Interaction volume radius: 5 \u00c5
Interaction volume height: 40 \u00c5
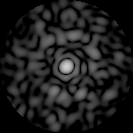
Disorder parameter: 0.8373